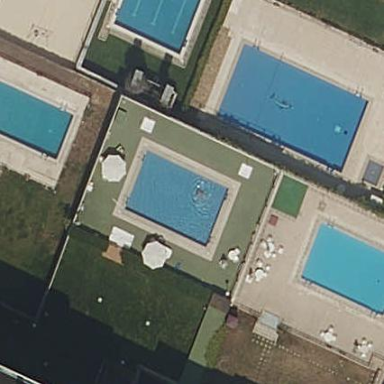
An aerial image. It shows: Swimming pool located in leisure land.